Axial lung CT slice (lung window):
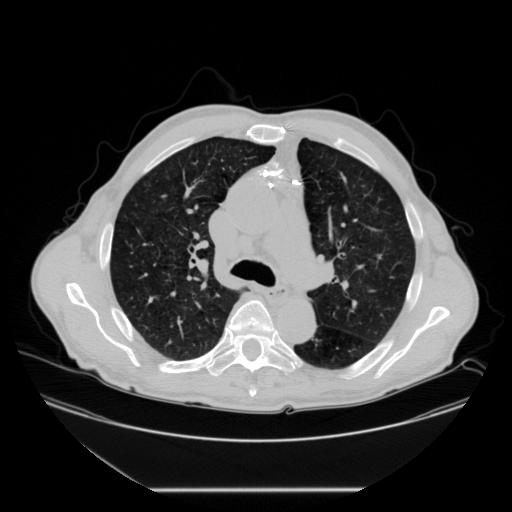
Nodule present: no